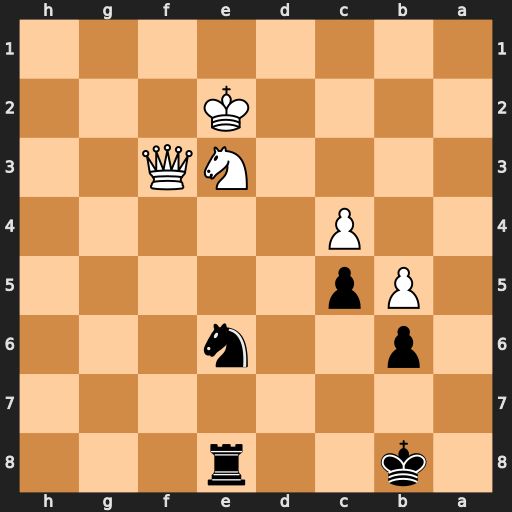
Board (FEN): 1k2r3/8/1p2n3/1Pp5/2P5/4NQ2/4K3/8
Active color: b
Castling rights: -
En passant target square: -
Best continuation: Nd4+ Kf2 Nxf3